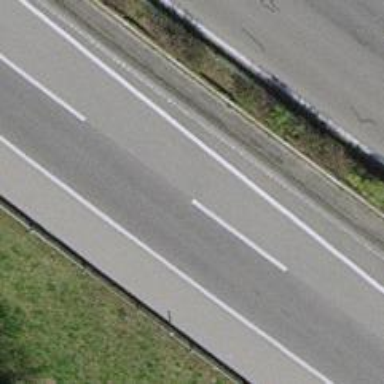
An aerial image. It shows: Asphalt motorway.